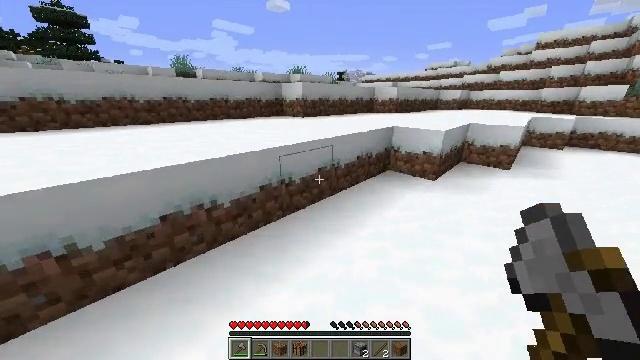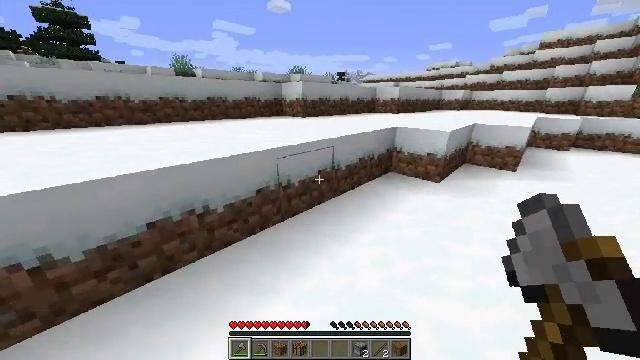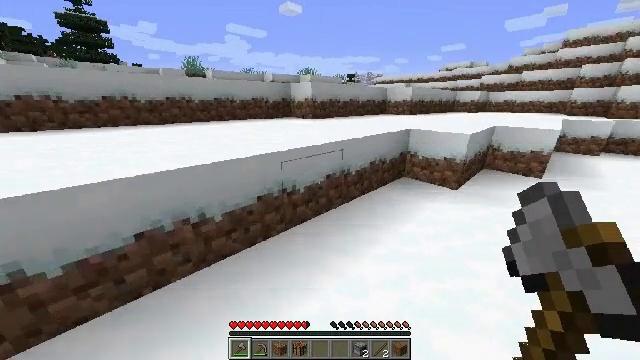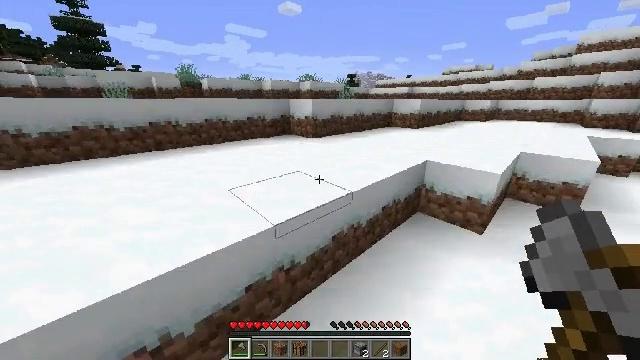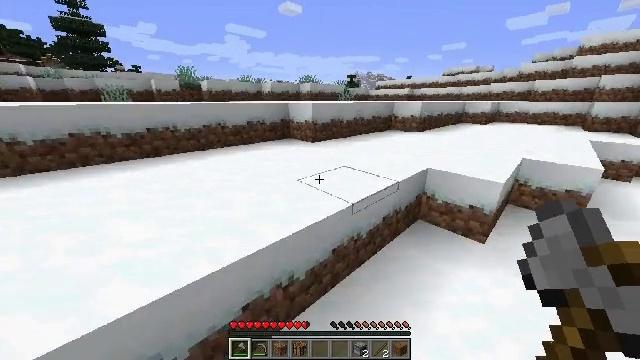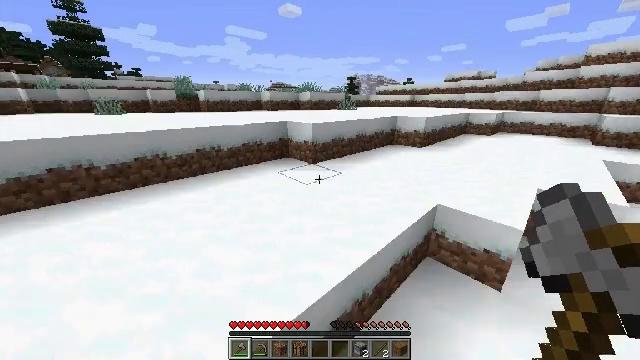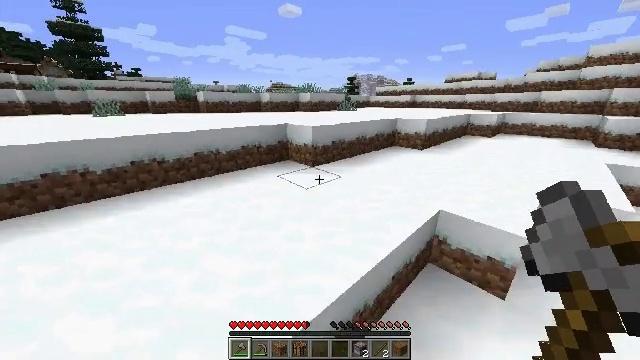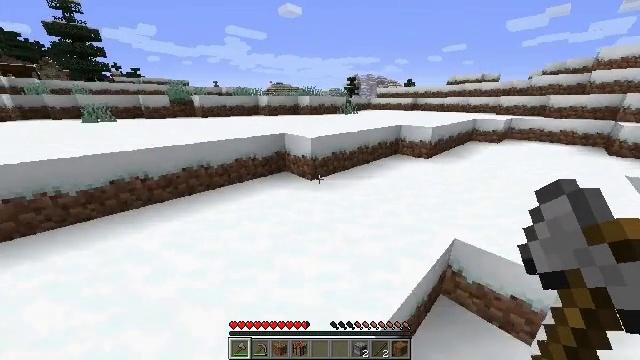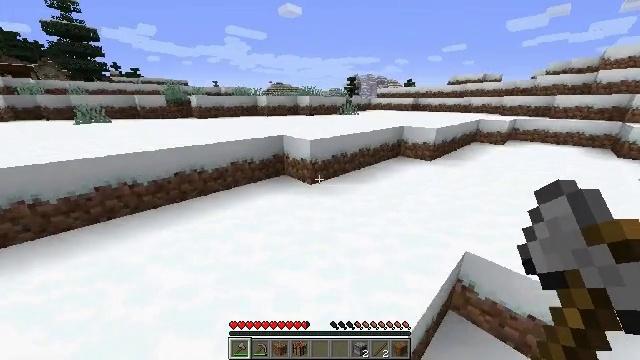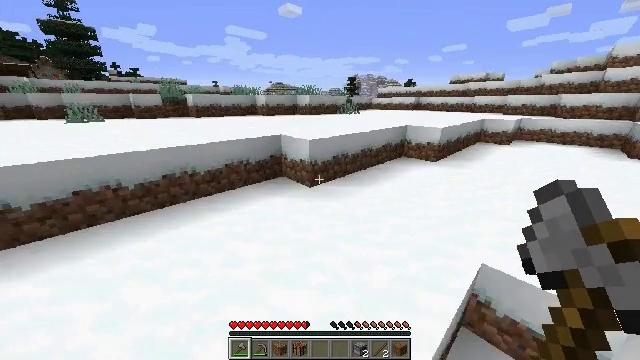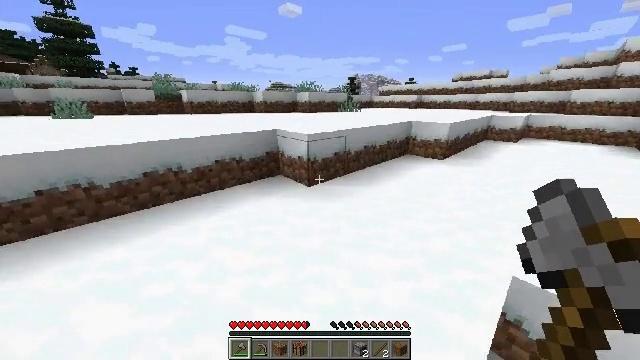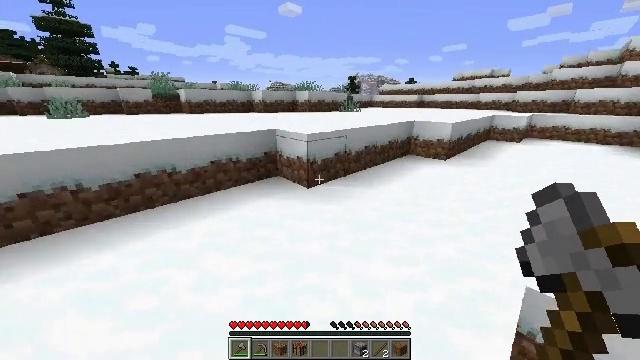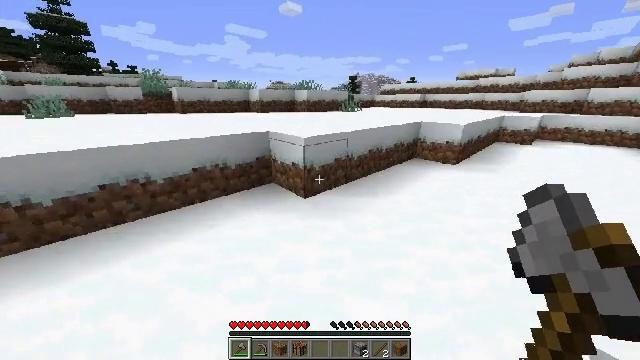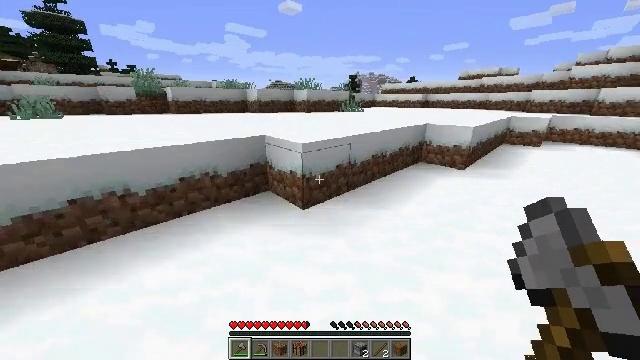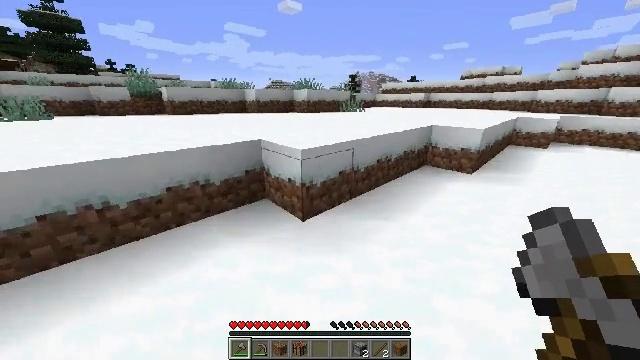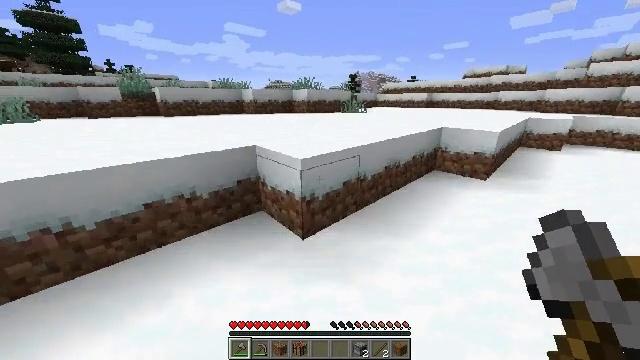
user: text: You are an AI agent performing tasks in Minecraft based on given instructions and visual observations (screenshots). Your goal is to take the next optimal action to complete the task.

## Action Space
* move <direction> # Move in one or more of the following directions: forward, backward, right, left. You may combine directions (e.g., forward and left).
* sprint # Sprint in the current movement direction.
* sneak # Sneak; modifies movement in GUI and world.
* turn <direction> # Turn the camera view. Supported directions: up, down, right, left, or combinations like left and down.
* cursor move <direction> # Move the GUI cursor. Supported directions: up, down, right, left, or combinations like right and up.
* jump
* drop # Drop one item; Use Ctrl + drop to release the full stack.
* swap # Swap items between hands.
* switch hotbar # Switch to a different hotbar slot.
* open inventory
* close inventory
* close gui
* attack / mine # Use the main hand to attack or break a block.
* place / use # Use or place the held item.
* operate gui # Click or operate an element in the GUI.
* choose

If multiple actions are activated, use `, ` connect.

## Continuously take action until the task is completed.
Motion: motion action
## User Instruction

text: Reclaim bookshelf materials.
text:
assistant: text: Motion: move forward, sprint
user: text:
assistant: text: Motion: move forward, sprint, turn left
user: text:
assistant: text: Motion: move forward, sprint, jump
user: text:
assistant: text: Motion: move forward, sprint, jump
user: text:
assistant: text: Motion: move forward, sprint, jump
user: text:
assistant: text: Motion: move forward, sprint, jump
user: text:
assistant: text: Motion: move forward, sprint, jump
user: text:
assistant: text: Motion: move forward, sprint, jump
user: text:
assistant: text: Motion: move forward, sprint, jump
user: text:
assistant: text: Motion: move forward, sprint, jump
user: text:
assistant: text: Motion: move forward, sprint
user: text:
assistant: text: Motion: move forward, sprint
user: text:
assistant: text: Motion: move forward, sprint
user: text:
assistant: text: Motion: move forward, sprint
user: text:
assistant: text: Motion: move forward, sprint
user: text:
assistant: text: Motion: move forward, sprint
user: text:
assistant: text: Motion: move forward, sprint
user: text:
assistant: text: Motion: move forward, sprint, jump
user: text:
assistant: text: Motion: move forward, sprint, jump
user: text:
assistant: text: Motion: move forward, sprint, jump
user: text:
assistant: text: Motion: move forward, sprint, jump
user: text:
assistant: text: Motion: move forward, sprint, jump
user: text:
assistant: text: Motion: move forward, sprint, jump
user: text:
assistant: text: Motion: move forward, sprint, jump
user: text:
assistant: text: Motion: move forward, sprint, jump
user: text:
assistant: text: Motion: move forward, sprint, jump
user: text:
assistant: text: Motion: move forward, sprint, jump
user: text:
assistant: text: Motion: move forward, sprint, jump
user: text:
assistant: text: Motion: move forward, sprint, jump
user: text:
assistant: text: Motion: move forward, sprint, jump